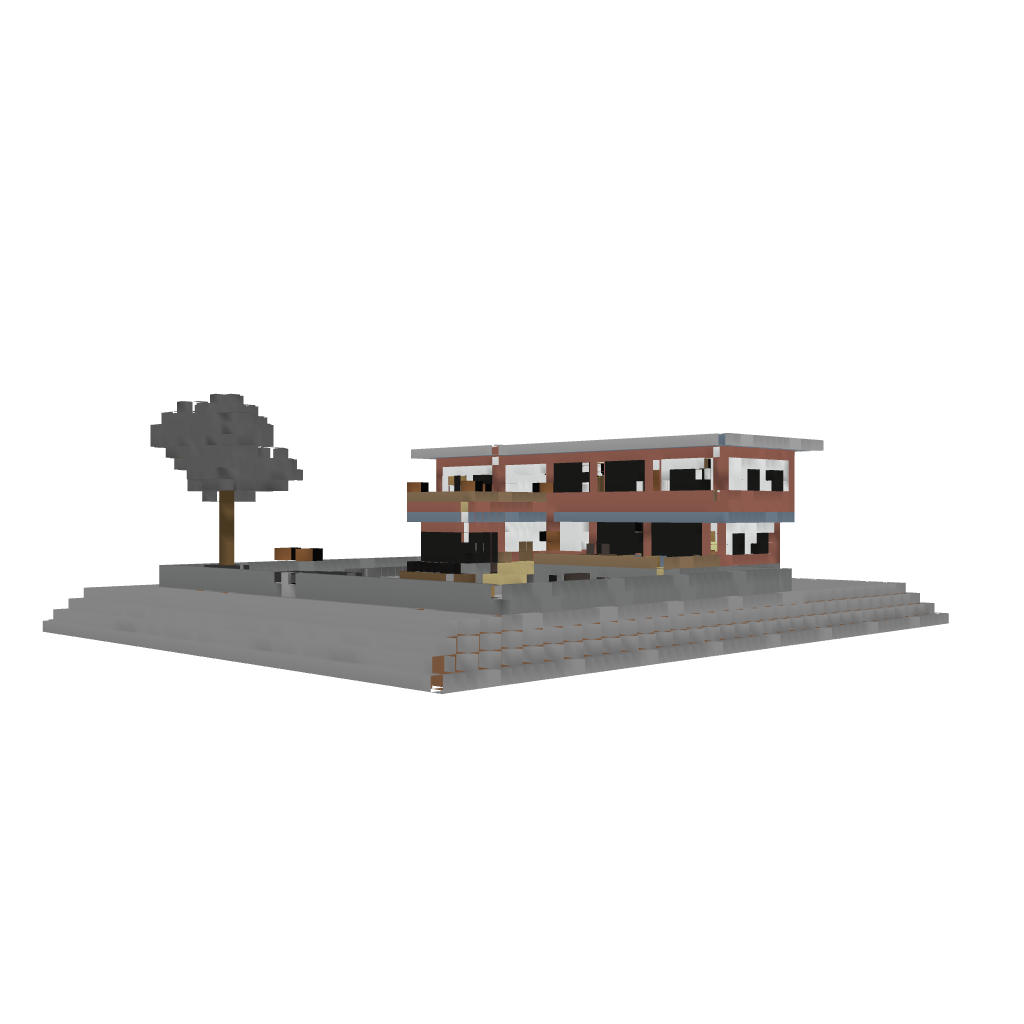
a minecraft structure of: Beautiful Villa